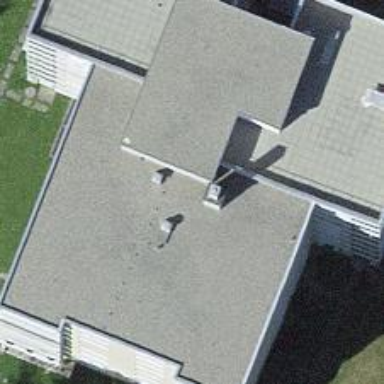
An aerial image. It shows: Kindergarten.